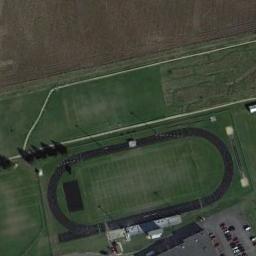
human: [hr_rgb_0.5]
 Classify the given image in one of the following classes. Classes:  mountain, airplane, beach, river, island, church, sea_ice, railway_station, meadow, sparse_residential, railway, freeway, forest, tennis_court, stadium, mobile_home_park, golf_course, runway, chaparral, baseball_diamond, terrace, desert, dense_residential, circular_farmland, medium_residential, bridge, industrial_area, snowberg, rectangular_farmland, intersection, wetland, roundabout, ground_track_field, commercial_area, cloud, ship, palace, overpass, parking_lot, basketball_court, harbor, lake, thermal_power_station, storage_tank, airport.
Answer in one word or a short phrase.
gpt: ground_track_field